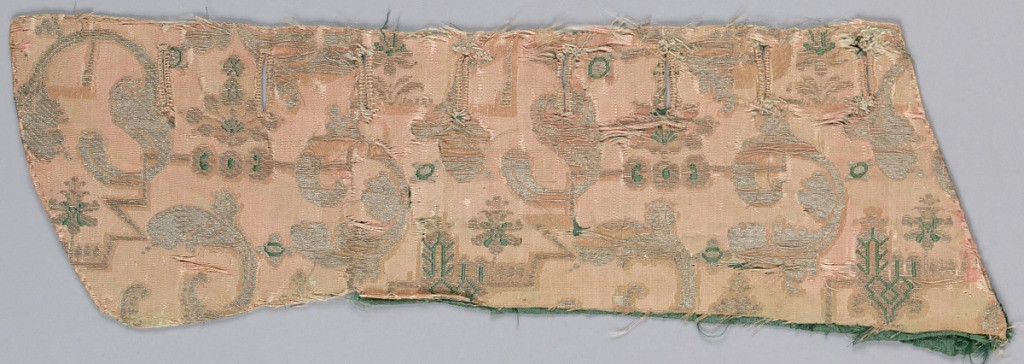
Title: Fragment
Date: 18th century
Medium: silk, metallic thread Technique: plain compound weave
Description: Fragment that once was part of a western garment for it has buttonholes